Question: I have a user_apps table.

One of the column is appid which is a search able.
As you can I see the picture of the column I have made a mistake as I am storing a coma seprated list.
In the record 3,4 and 6 there are ids as "2," "2" and "12,"
if I do a like '%2%' i get all three records - which is wrong.
if i do a like '%2,%' i get 2, and 12, and miss 2 - again it is wrong.
is there anyway i can sort it out at code level
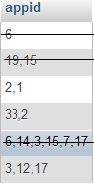
Answer: Short term solution: <URL>
'''
SELECT ... WHERE FIND_IN_SET('2', appid)
'''
Long term + Real solution: Fix your database design and normalize it. Each of those separate numbers should be in its own record in a child table.
Hackish/even worse solution:
'''
SELECT ... WHERE (appid = 2) OR (appid LIKE '%,2') OR (appid LIKE '2,%') OR (appid LIKE '%,2,%')
'''
That covers all possible ways your value can show up in a CSV string: by itself, at the end of the string, at the start of the string, or somewhere in the middle.